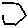
Label: hexagon